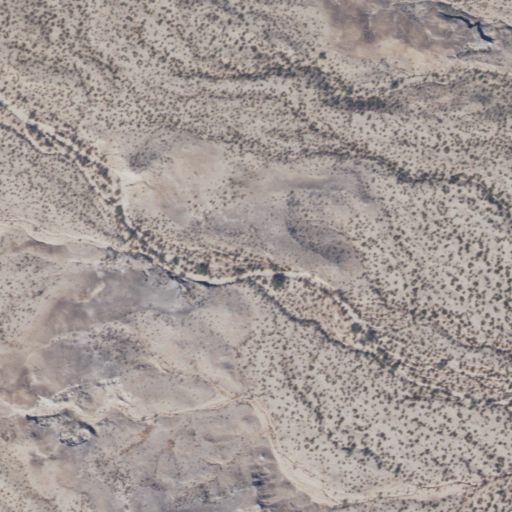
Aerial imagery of mountain in Arizona named Red Knolls containing shrub and barren land